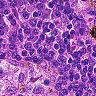
Metastatic tissue present: no